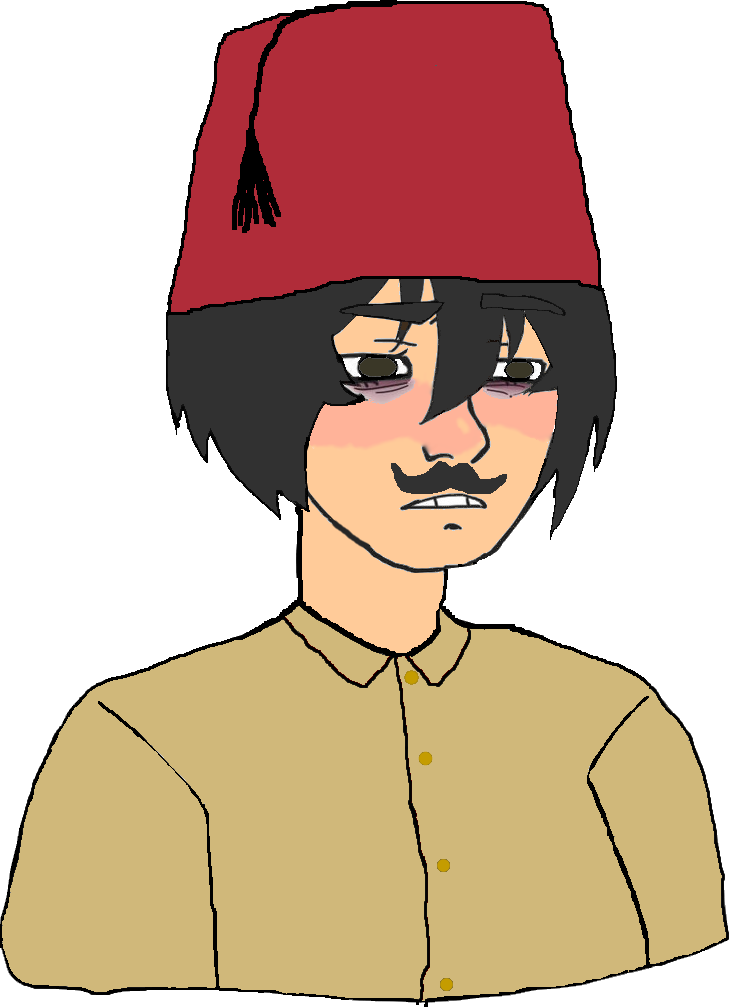
Label: 5_Twinkjak